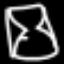
Label: hourglass